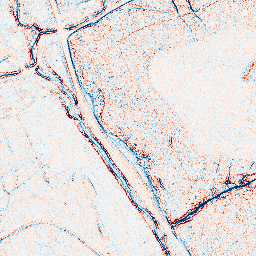
Category: edge_preserving
Decomposition family: anisotropic_diffusion
Decomposition parameters: iterations: 5
kappa: 30
gamma: 0.05
Upsampling method: bspline
Upsampling parameters: scale: 4
Upsampling scale: 4